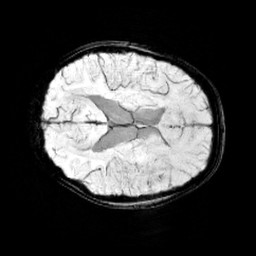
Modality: minIP
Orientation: axial
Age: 10
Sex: female
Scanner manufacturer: siemens
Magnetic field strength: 3 T
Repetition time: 0.027 s
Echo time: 0.02 s